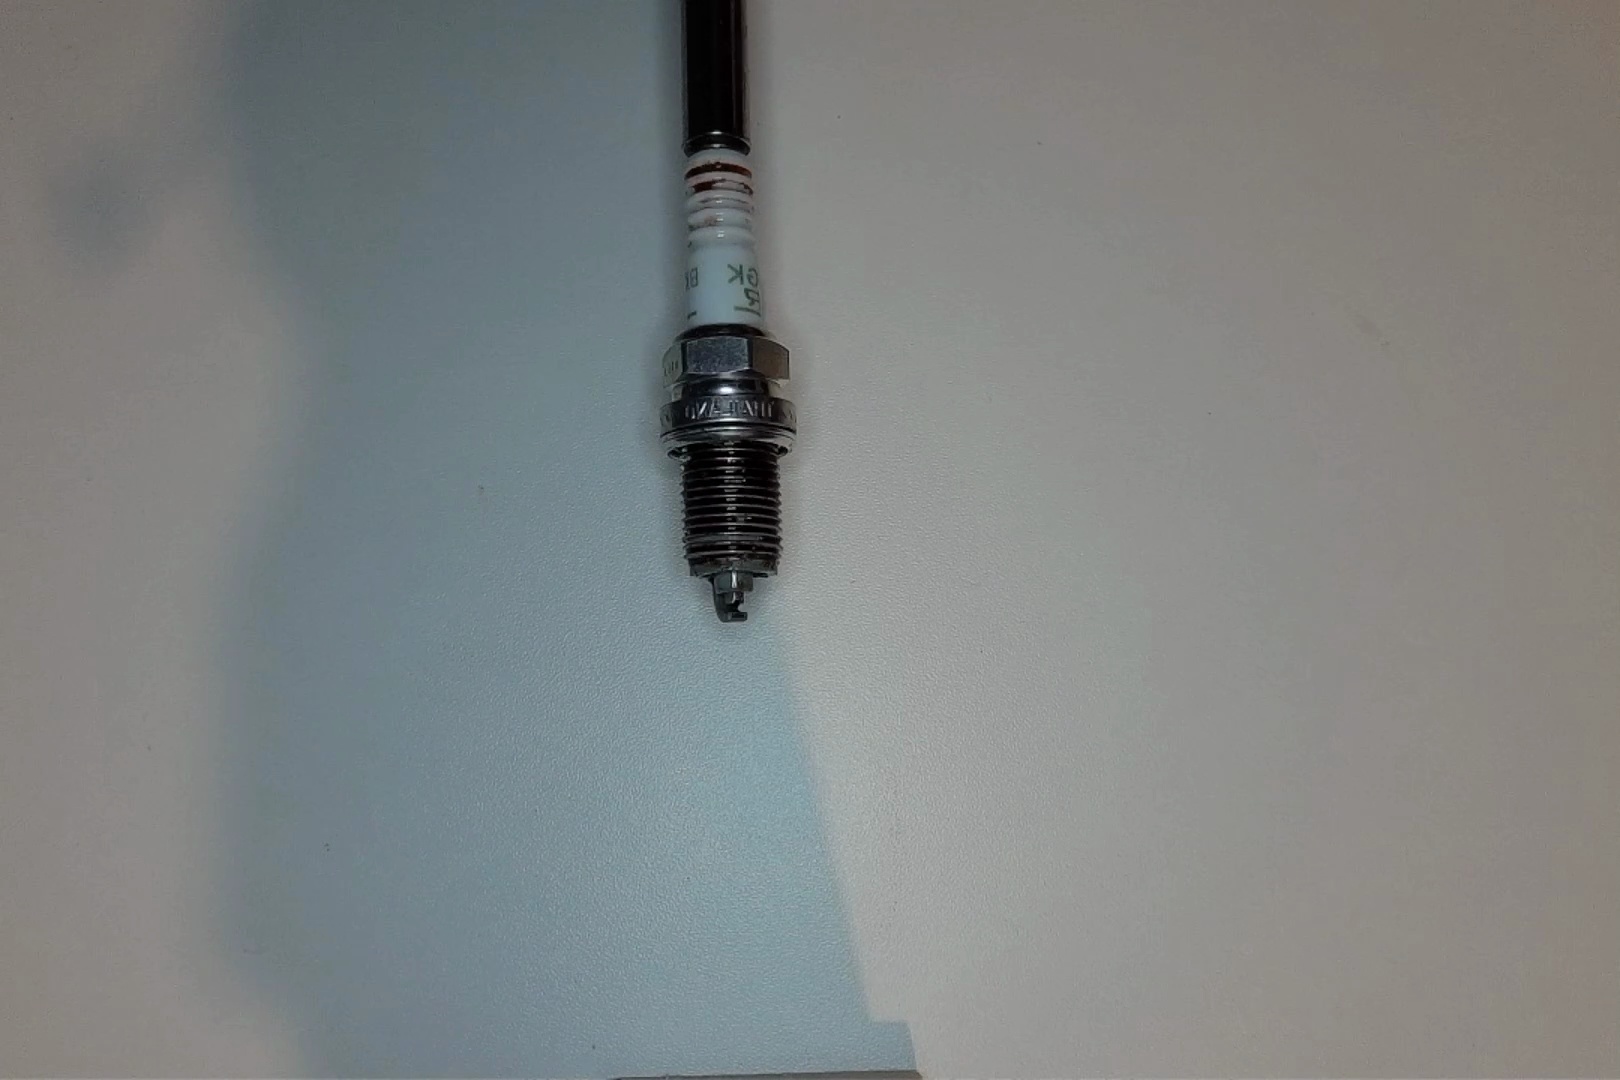
Label: anomaly